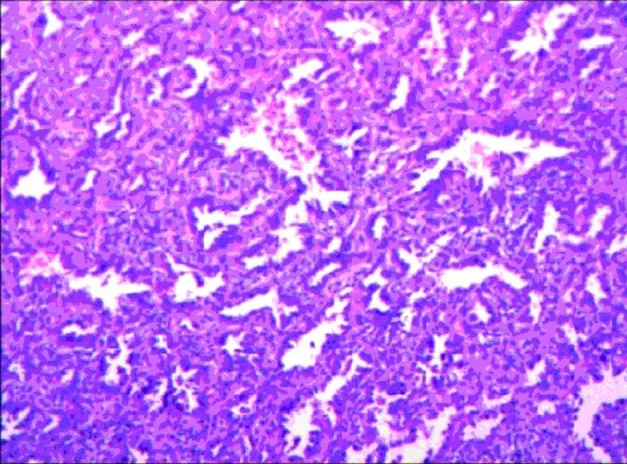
The histopathological examination of the excised mass combined with the pathology expert group discussion considered lung adenocarcinoma.
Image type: pathology (h&e)